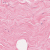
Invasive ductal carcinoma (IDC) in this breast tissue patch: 0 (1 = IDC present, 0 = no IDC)